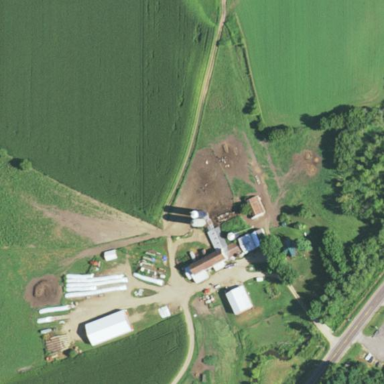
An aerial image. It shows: Farmyard area.